Question: I understand threads in theory, but I have no idea how to implement them in Java.

The circles are supposed to be threads and the rectangles are supposed to be buffers.
I have this all coded but it doesn't work, so I am starting new. My source of confusion comes from the fact that I need this cycle to repeat many times and in this order, but I can't predict what thread will run first. If thread B that relies in data from A runs first, what happens?
Also how can I keep the threads running indefinitely?
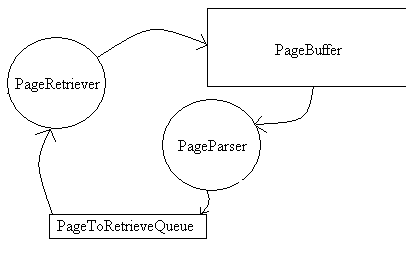
Answer: You can use <URL> as buffers. They handle everything as far as getting threads to wait for other threads when the queues are empty.
Basically you'll have two classes, one for each thread. So, you'll have something like this.
'''
class PageToRetriveQueue implements Runnable{
PageBuffer partner;
BlockingQeueue queue = new LinkedBlockingQueue<Page>();
public void run(){
while(true){
Page p = partner.queue.take();
for(Link l : p){
queue.offer(l);
}
}
}
}
class PageBuffer implements Runnable{
PageToRetriveQueue partner;
BlockingQeueue queue = new LinkedBlockingQueue<Link>();
public void run(){
while(true){
Link l = partner.queue.take();
Page p = downloadPage(l);
queue.offer(p);
}
}
}
'''
You'll have to implement the Page, Link, and downloadPage functions. When you start, you'll have to one of the queues in order to get started, probably the link queue. It's stylistically bad form to call partner.queue.take() directly, rather you'd have a function that would abstract that. I'm trying to make the code concise and easy to understand here.
Hope that helps!